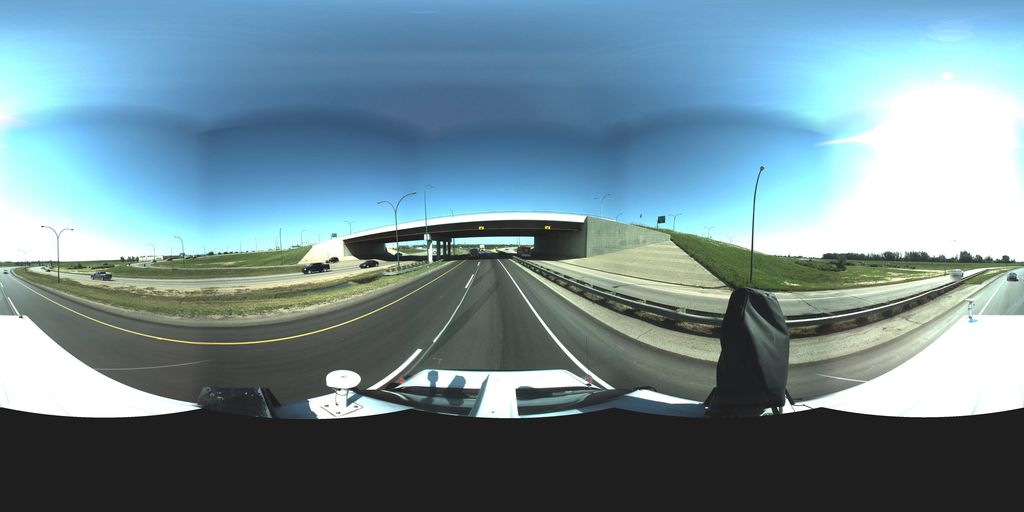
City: saskatoon